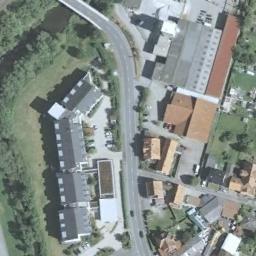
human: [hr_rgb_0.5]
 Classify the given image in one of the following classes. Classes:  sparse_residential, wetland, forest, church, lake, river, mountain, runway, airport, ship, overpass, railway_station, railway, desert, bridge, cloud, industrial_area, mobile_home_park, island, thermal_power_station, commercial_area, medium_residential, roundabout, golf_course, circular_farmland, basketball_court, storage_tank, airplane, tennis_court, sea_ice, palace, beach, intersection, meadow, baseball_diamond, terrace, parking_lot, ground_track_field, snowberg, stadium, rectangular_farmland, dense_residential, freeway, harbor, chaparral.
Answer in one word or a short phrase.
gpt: industrial_area